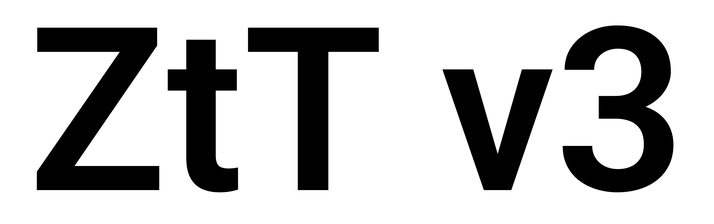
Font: Roboto_SemiBold